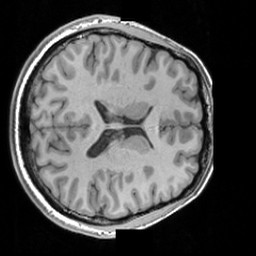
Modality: T1w
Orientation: axial
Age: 22
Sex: male
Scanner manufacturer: siemens
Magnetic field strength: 3 T
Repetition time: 1.63 s
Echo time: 0.00311 s